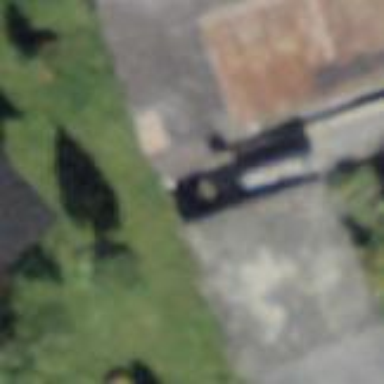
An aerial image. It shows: Garage building.